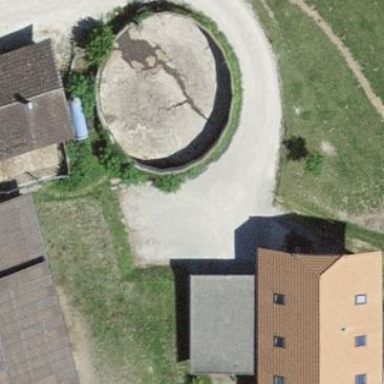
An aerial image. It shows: Storage tank building.